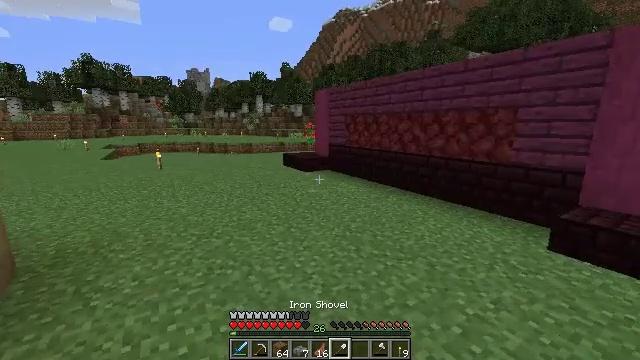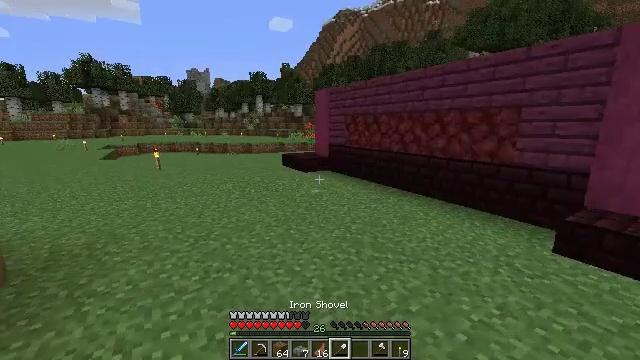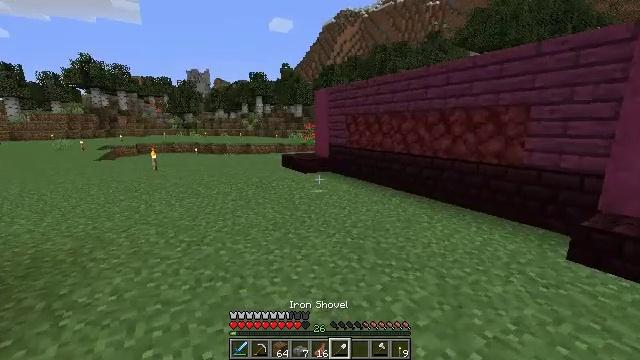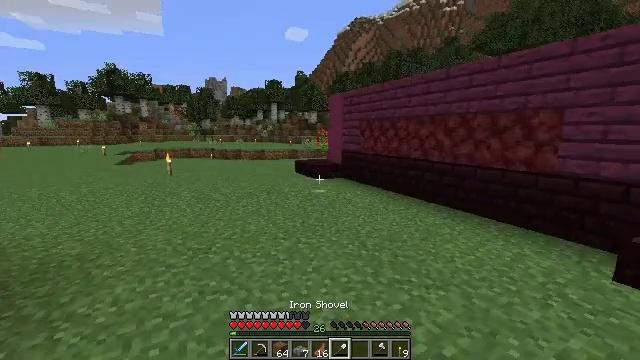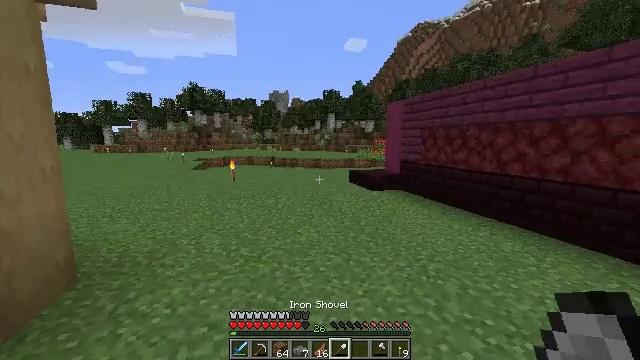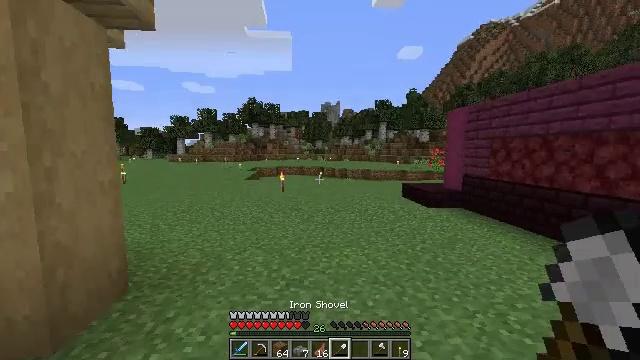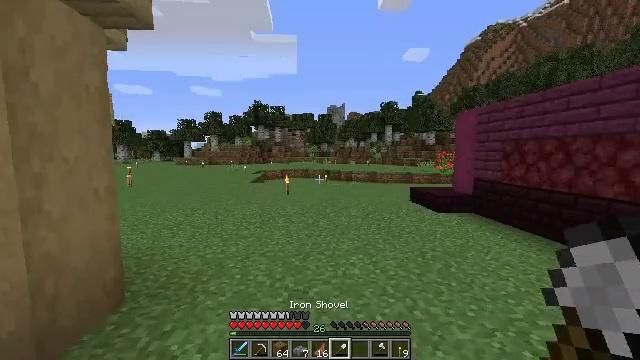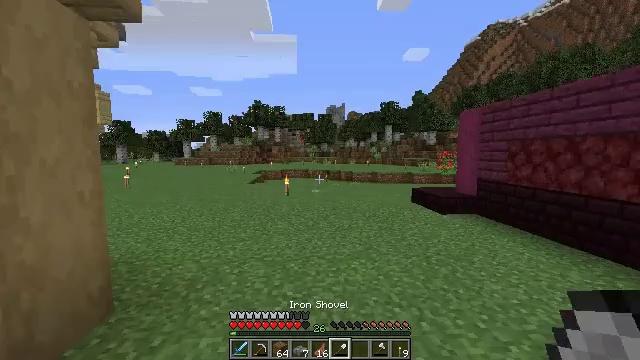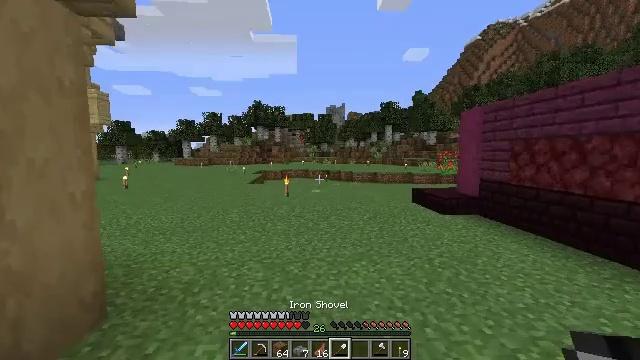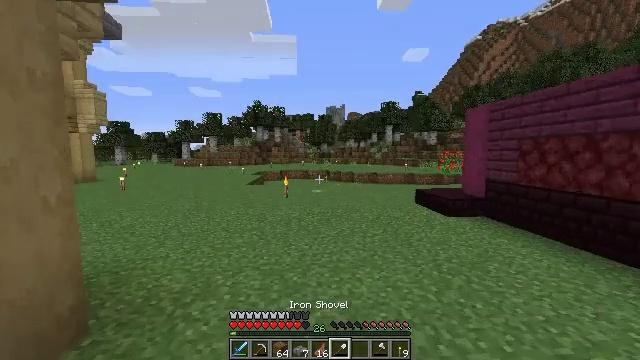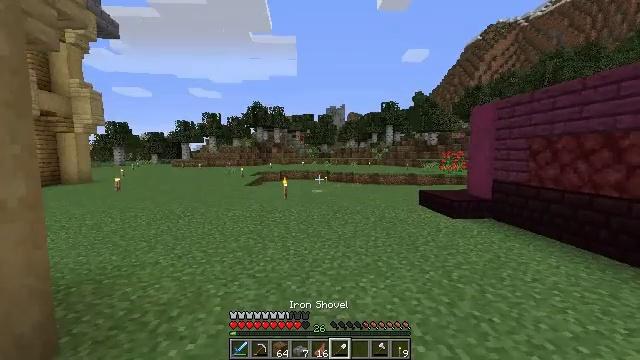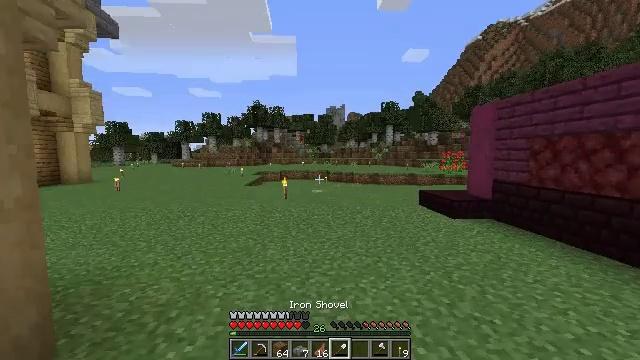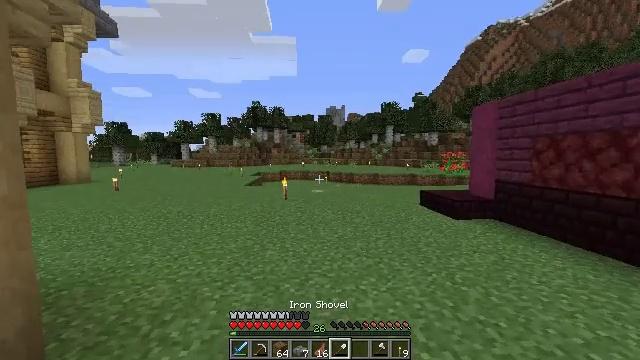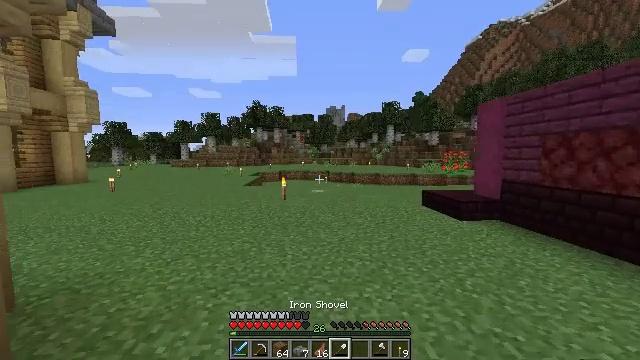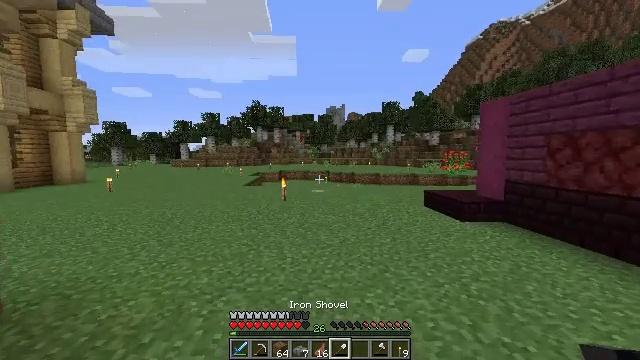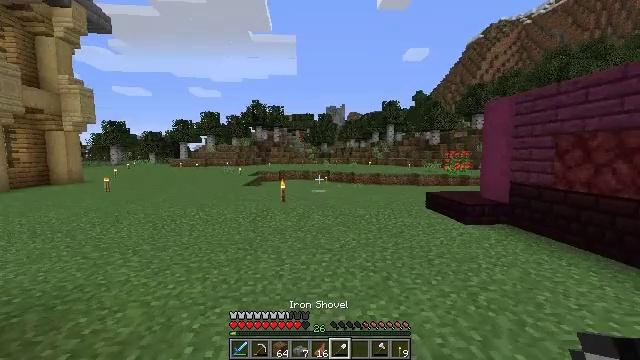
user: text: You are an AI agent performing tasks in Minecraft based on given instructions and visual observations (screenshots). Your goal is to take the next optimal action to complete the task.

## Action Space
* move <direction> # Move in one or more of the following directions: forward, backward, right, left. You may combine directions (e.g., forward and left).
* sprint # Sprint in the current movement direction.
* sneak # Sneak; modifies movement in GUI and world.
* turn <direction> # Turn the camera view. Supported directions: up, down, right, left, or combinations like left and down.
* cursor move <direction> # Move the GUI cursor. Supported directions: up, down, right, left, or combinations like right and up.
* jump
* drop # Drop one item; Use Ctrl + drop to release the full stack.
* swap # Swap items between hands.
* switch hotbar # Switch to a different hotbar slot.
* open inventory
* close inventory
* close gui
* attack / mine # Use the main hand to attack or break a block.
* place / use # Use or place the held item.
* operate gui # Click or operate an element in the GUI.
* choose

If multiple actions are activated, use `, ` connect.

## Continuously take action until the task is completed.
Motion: motion action
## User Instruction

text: Drop a rose bush.
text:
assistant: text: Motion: move forward
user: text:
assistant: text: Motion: move forward
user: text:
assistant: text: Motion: move forward, turn left and up
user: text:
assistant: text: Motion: move forward, turn left and up
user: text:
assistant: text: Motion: move forward, turn left and up
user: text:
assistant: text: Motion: move forward, turn left
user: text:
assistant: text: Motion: move forward
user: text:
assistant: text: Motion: move forward
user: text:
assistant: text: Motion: move forward
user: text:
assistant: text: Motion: no_op
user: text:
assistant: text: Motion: no_op
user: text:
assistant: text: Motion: move forward
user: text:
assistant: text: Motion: move forward
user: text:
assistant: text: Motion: no_op
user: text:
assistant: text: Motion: move forward
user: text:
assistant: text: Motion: move forward
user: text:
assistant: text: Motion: move forward, turn left and down
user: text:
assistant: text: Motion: move forward, turn left and down
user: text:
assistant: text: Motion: move forward, turn left and down
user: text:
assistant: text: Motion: move forward
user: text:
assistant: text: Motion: move forward
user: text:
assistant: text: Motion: move forward, turn right
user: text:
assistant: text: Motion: move forward, turn right
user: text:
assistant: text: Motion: move forward, turn right
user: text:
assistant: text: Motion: move forward
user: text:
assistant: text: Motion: move forward
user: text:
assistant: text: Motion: move forward
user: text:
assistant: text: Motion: move forward, turn left
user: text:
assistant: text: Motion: move forward, turn left
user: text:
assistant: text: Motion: move forward